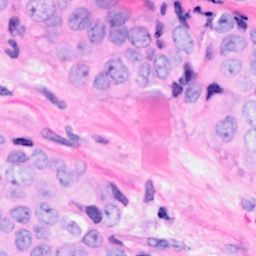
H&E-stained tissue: Breast